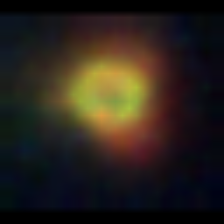
Taxon: NanoPlankton
Group: Other